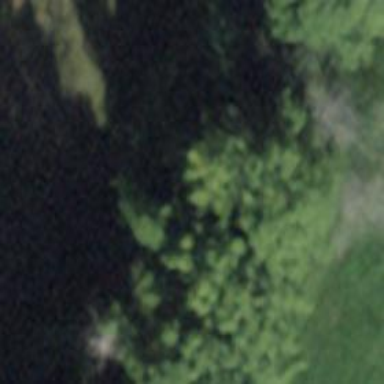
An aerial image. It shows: Row of trees in natural setting.